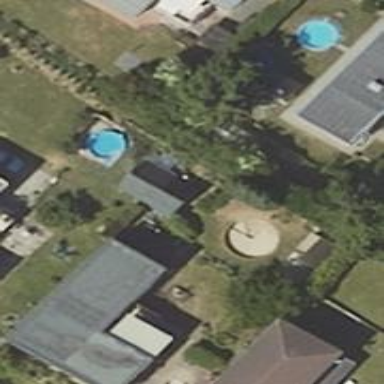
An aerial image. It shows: Simple and straightforward house.